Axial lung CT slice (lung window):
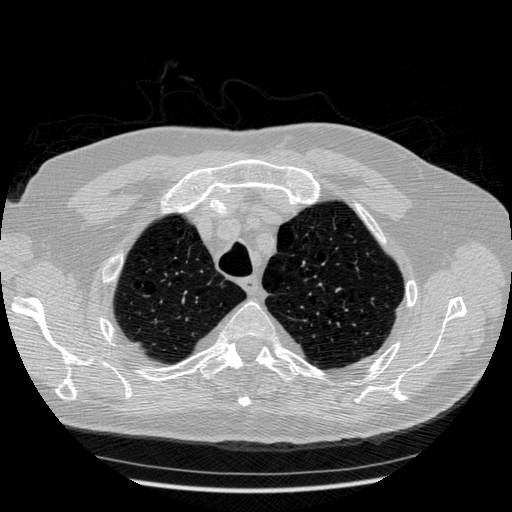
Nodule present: no